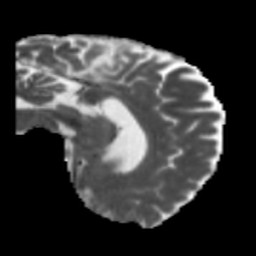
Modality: MD
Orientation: sagittal
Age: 49
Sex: male
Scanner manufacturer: siemens
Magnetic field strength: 3 T
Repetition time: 5.47 s
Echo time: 0.0854 s